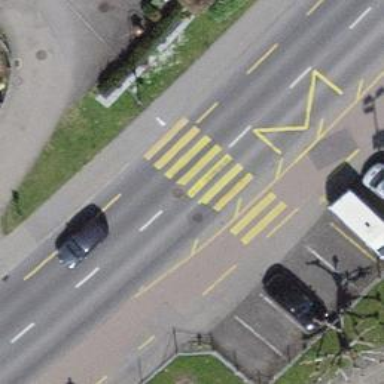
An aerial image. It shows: Zebra crossing on footway.